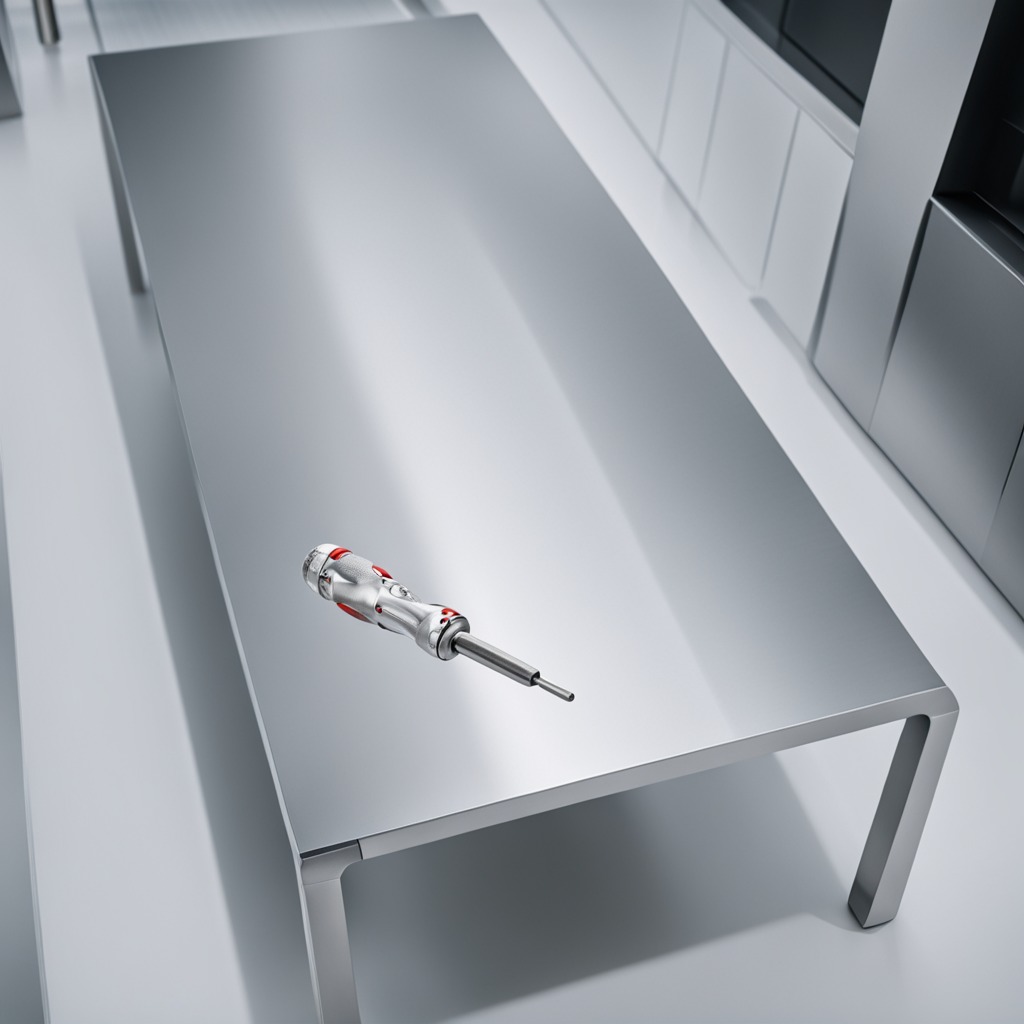
A screwdriver is lying on a stainless steel table in a high-end prototyping lab.